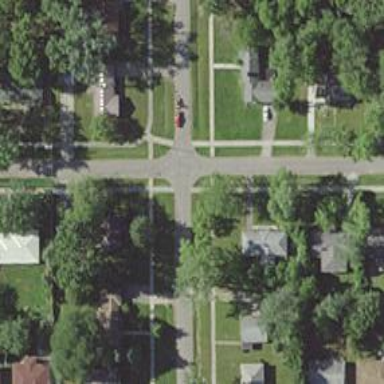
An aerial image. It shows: Unmarked crossing on the road.